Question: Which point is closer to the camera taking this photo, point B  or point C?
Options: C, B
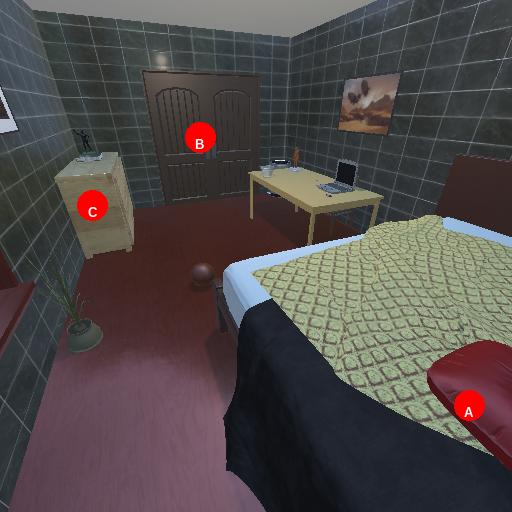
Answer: C